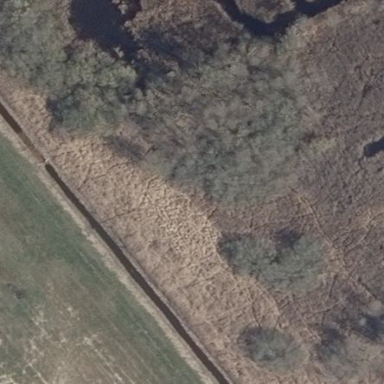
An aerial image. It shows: Swamp in wetland area.